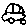
Label: car